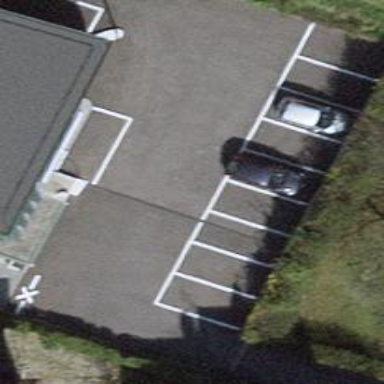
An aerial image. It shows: Parking area with surface.